Field crop: maize
Growth stage: 2
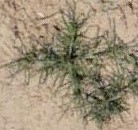
Species: salsola